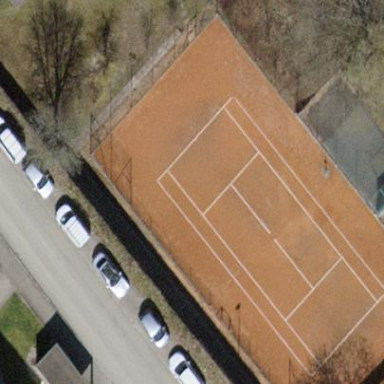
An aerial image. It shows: Clay tennis court in leisure land pitch.